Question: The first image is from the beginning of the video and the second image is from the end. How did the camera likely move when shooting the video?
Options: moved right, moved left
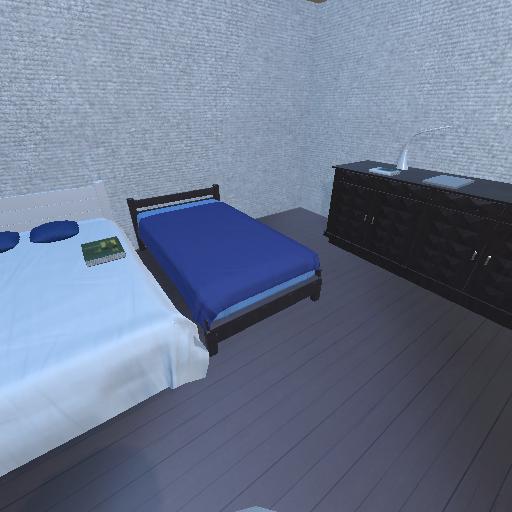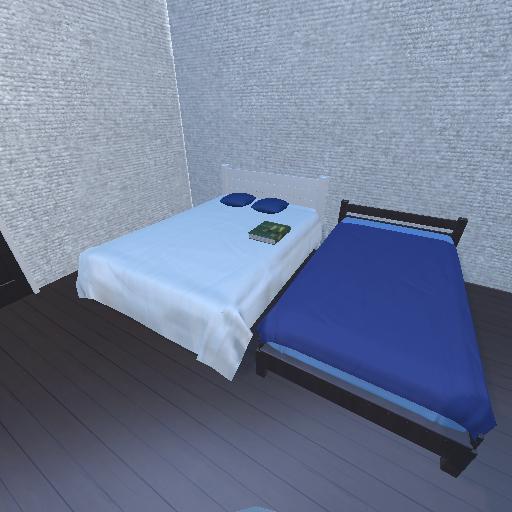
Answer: moved right